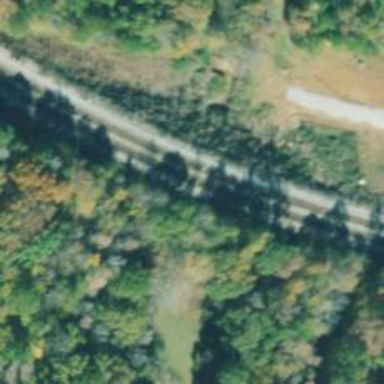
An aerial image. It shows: Culvert tunnel.